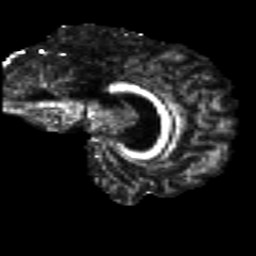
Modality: FA
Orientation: sagittal
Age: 34
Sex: male
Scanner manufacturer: siemens
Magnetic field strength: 3 T
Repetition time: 8.8 s
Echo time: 0.085 s